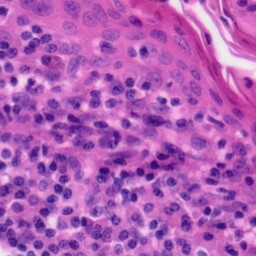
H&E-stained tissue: Tonsil